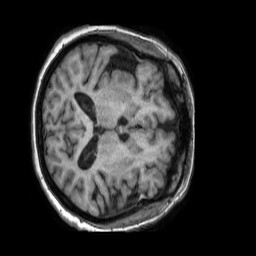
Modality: T1w
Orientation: axial
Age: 69
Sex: female
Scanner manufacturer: philips
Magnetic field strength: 1.5 T
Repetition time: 0.007154 s
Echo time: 0.00325 s